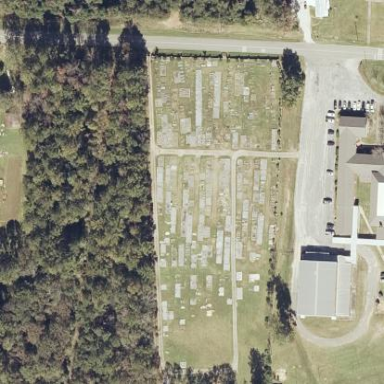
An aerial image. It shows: Graveyard area designated as cemetery.